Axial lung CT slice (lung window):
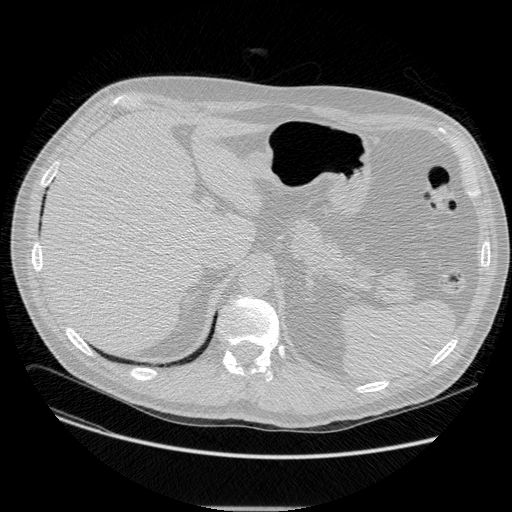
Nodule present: no